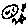
Label: moon